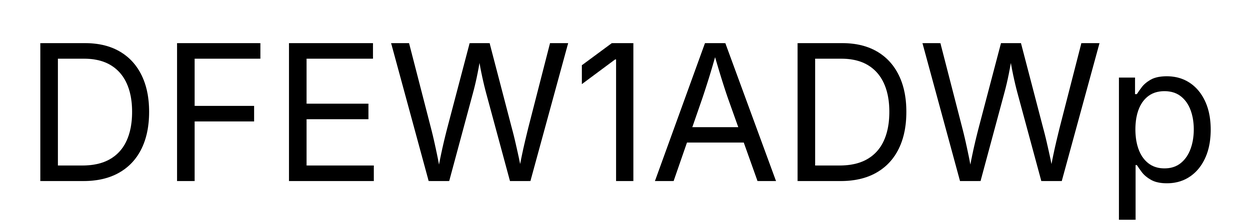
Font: Inter_Regular